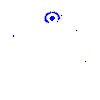
Particle: electron